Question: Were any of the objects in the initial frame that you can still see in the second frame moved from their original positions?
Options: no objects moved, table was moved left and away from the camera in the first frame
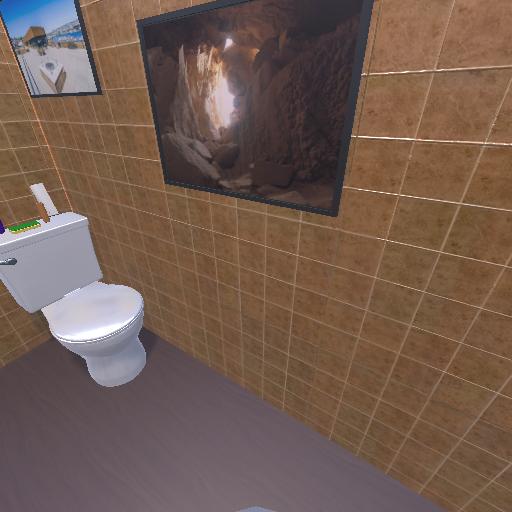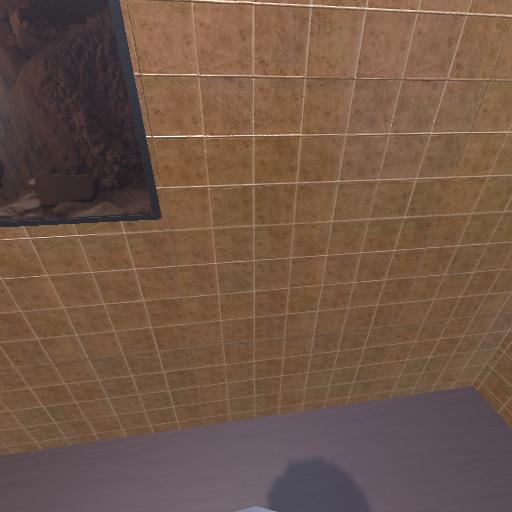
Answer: no objects moved